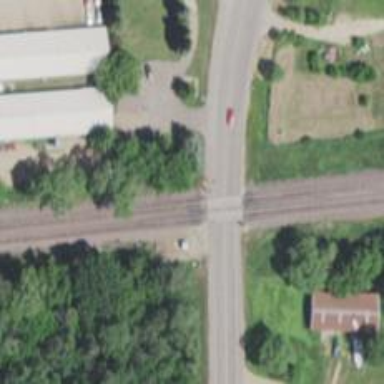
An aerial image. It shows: Level crossing with lights at railway intersection.